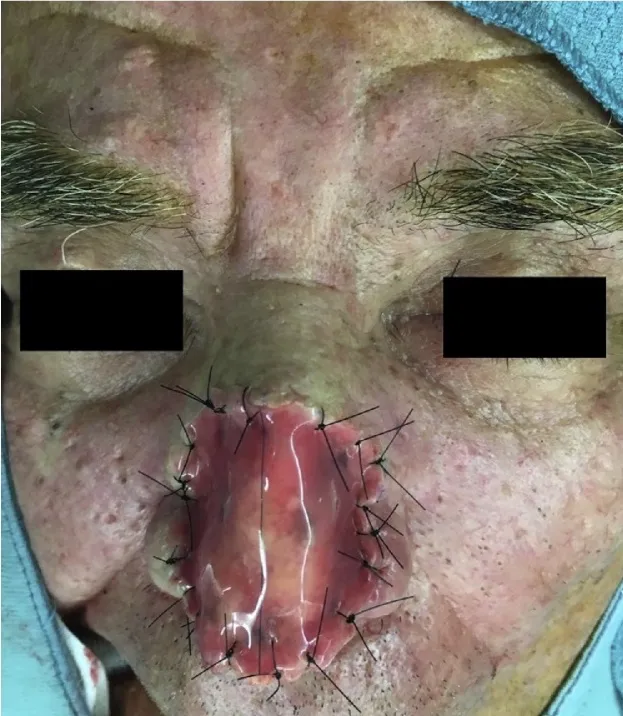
ADM application on the defect area.
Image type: medical_photograph (skin_photograph)